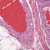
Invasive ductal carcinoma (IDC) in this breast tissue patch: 0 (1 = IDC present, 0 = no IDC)